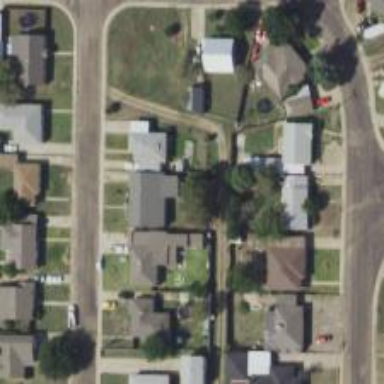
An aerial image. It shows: Alley classified as service road.